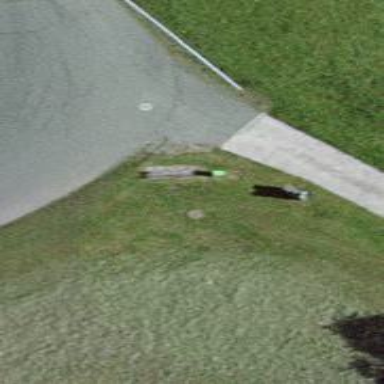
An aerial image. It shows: Brown bench in the vicinity.